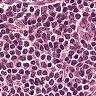
Metastatic tissue present: no